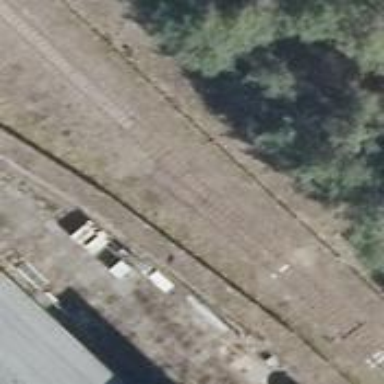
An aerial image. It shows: Rail spur service.